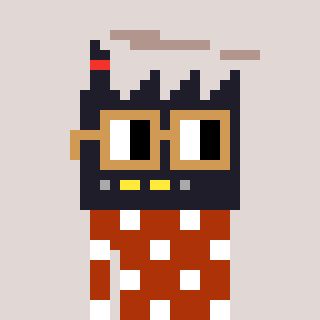
a pixel art character with square brown glasses, a factory-shaped head and a hotbrown-colored body on a warm background